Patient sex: M
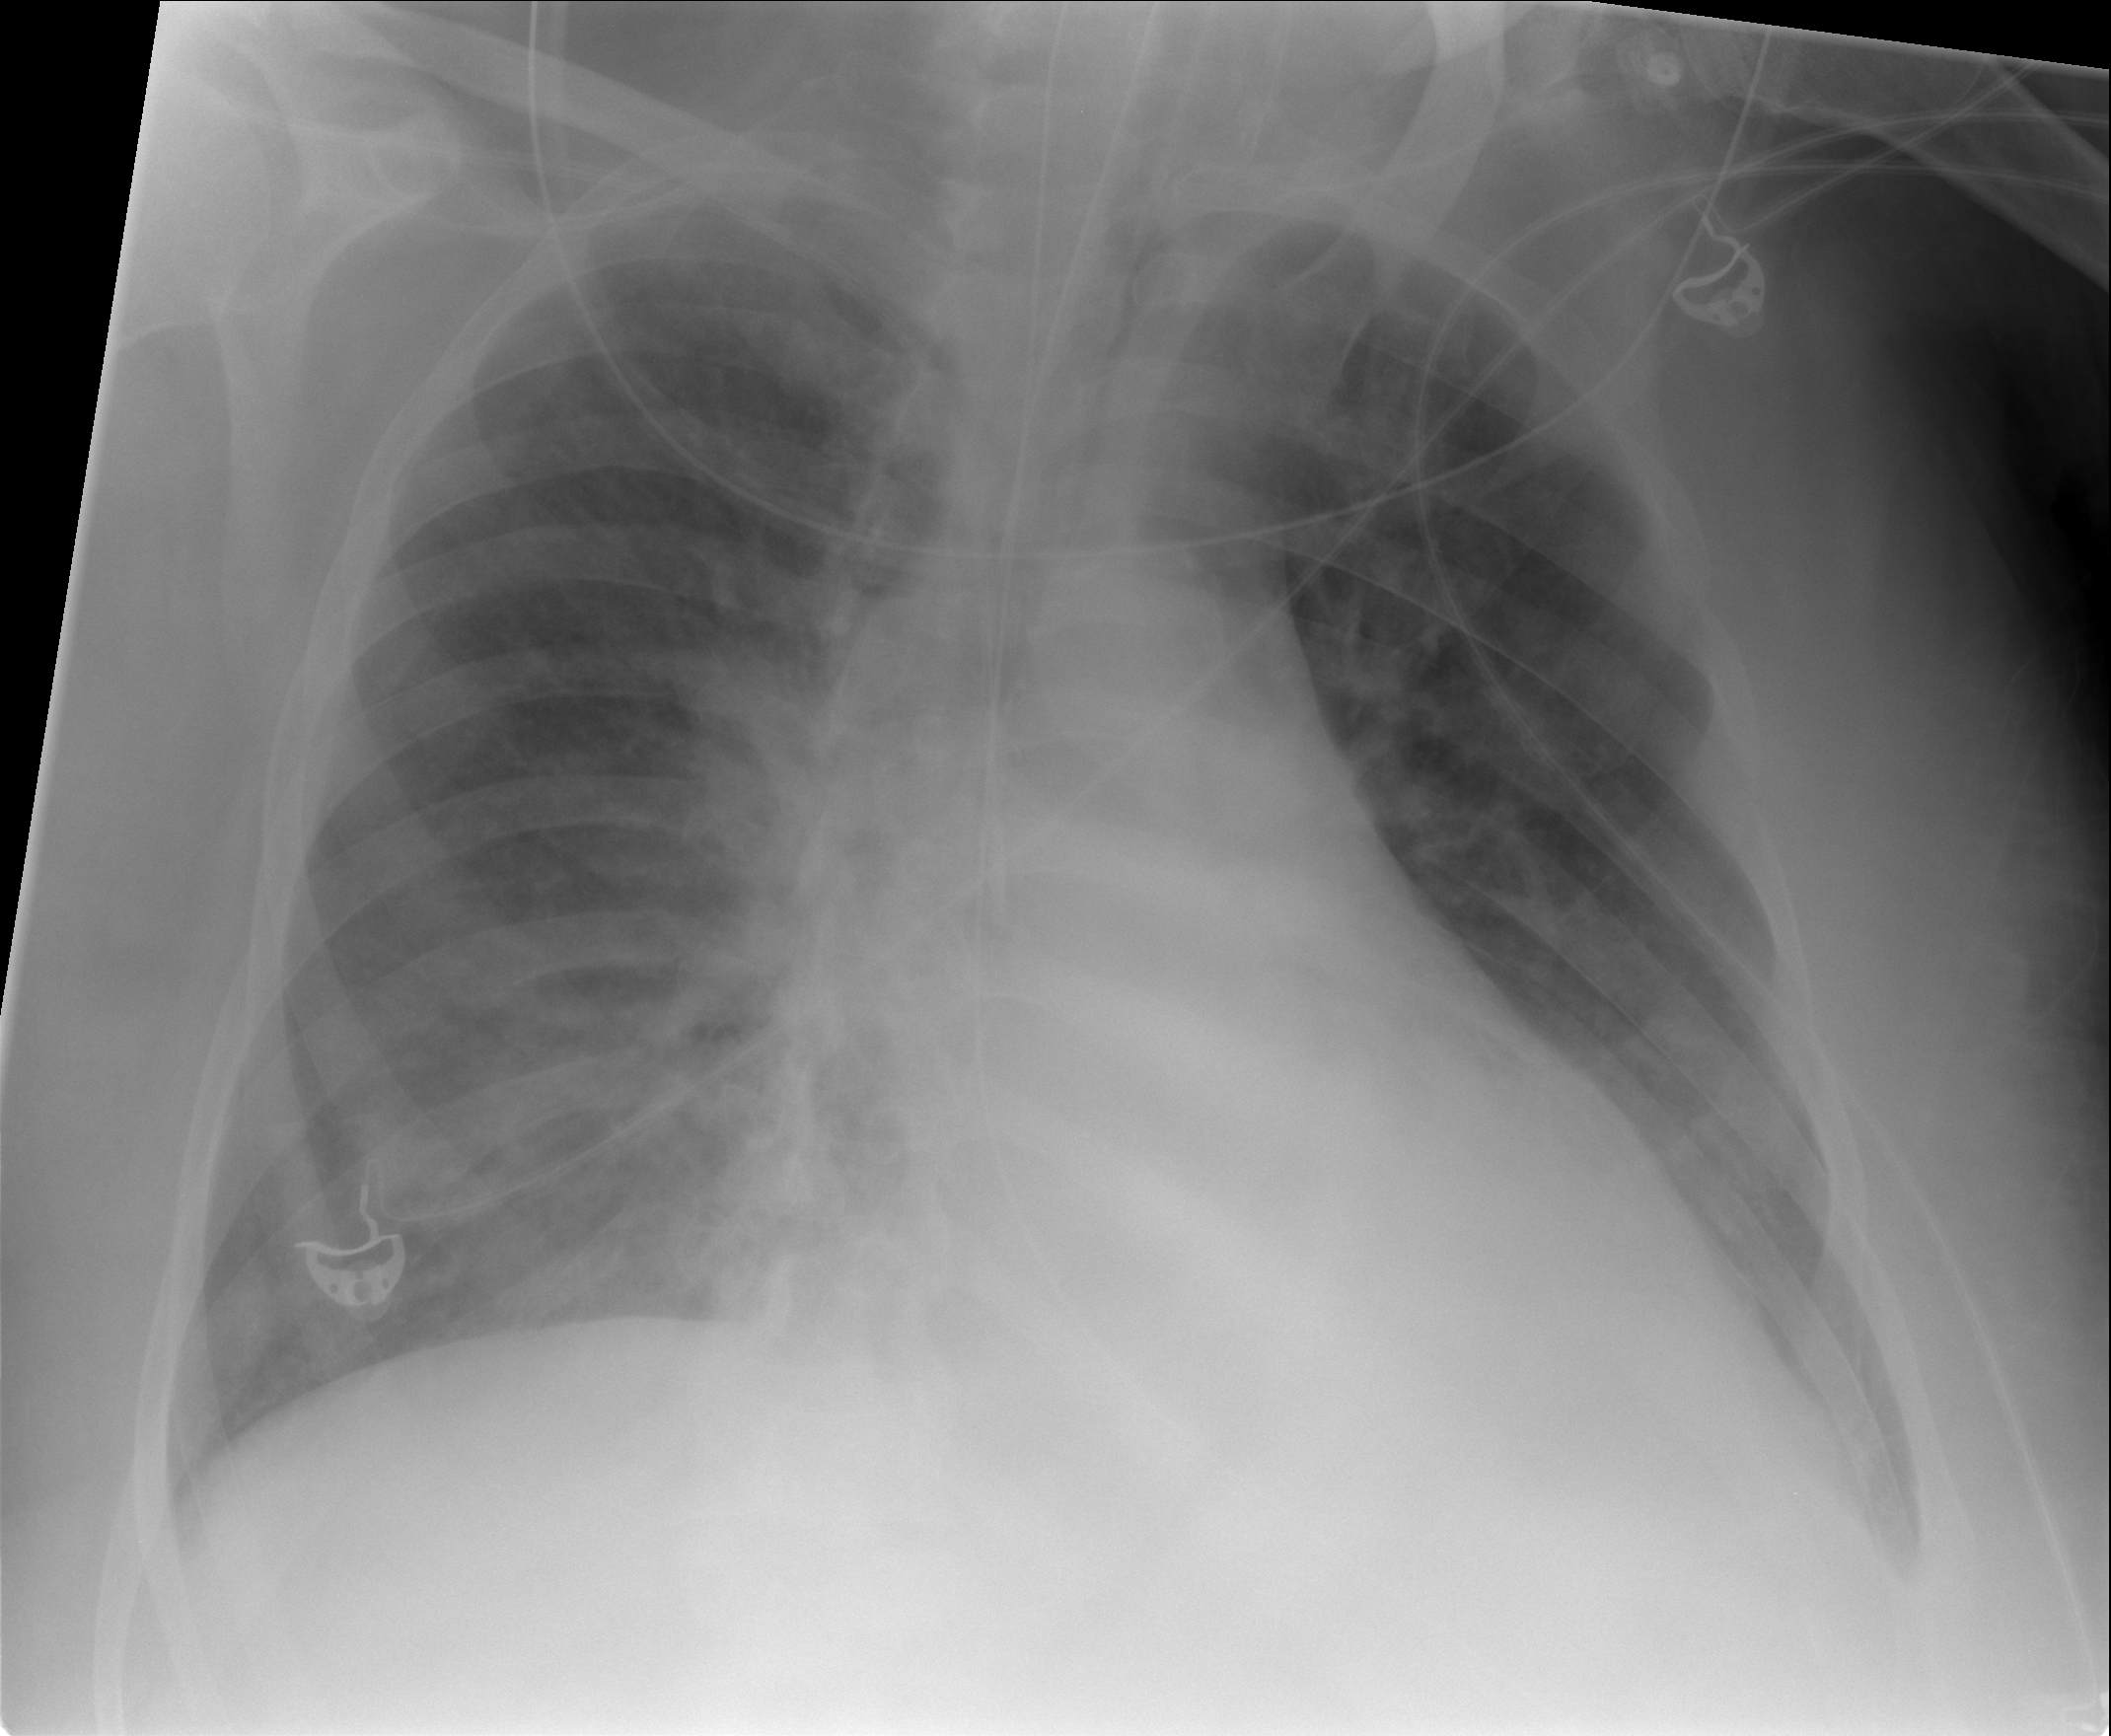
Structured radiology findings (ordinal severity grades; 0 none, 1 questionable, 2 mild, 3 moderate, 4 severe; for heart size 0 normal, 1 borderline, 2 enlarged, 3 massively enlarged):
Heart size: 2
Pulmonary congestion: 1
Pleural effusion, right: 0
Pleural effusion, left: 1
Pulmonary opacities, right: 2
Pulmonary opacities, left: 0
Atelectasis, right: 2
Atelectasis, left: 2